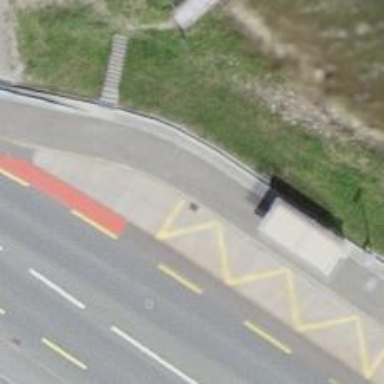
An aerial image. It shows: Platform with shelter for public transport.